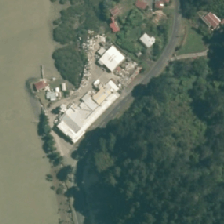
Land cover: urban_build_up